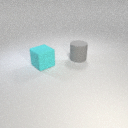
large gray rubber cylinder to the right of large cyan rubber cube